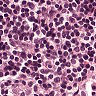
Metastatic tissue present: no